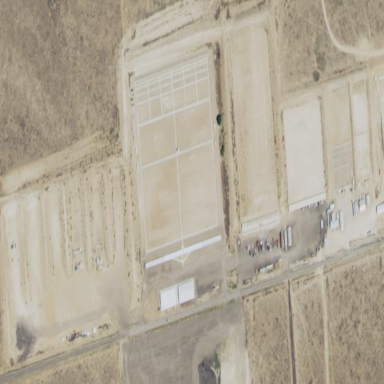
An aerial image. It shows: Shooting range on leisure land pitch.